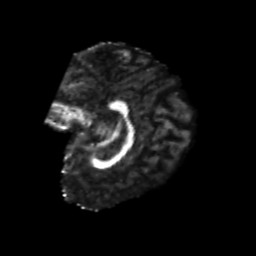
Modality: FA
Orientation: sagittal
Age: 21
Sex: female
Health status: healthy
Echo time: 0.074 s